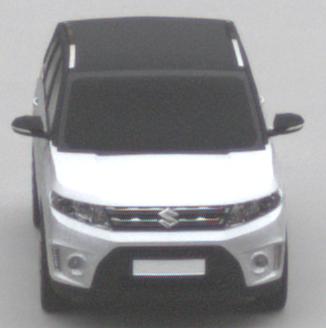
Make: Suzuki
Model: Vitara 1.6
Detailed model: Vitara (LY)
Model produced from: 2015/04
Model produced until: 2018/08
Doors: 5
Color: white
Road condition: dry road
Daytime: midday
Contrast: low contrast